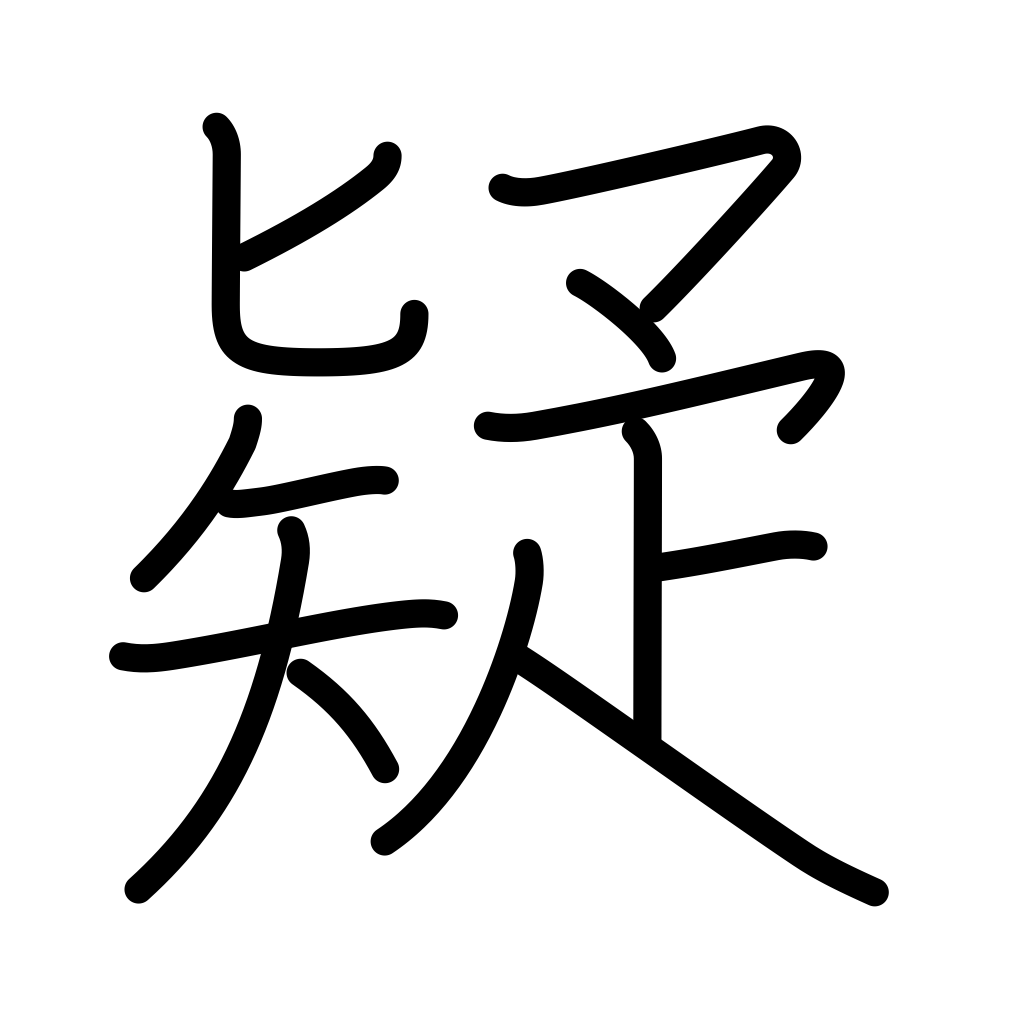
Meaning: doubt, distrust, be suspicious, question